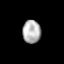
Tissue: skin
Cell type: Epithelial cells
Senescence score: 0.2322
Nuclear area (px): 413
Mean DAPI intensity: 178.787